Question: I have a listbox that retrieves employeedata, and when I click on employee, I get his firstname, lastname and his photo.
I did everything until displaying the image from database. I have this code below. When I click on employeename in listbox, I want to load and display his photo alongside with his name too.
(SQL column EmployeePhoto is "image" type, where I successfully inserted employee images as binary.
Crawled this subject in stack but did not find a useful solution that I could understand. Need your kind help, thanks.
'''
protected void ListBox1_SelectedIndexChanged(object sender, EventArgs e) //select listbox item
{
try
{
cnn.Open();
SqlCommand cmd = new SqlCommand("SELECT EmployeeFirstName,EmployeeLastName,EmployeePhoto FROM Employees WHERE EmployeeID = @myvalue", cnn);
cmd.Parameters.AddWithValue("@myvalue", (ListBox1.SelectedValue));
SqlDataReader dr = cmd.ExecuteReader();
if (dr.HasRows)
{
while (dr.Read())
{
TextBox1.Text = dr.GetString(0);
TextBox2.Text = dr.GetString(1);
//want to display EmployeePhoto in ID:Image1 that was saved as binary
}
}
cnn.Close();
}
catch (Exception ex)
{
Label1.Text = ex.Message;
}
}
'''

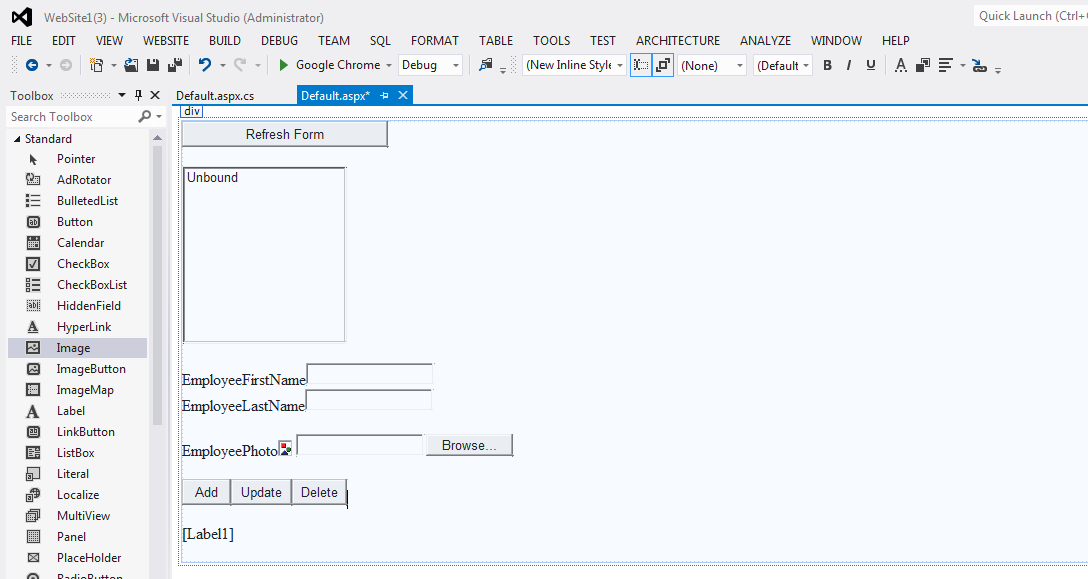
Answer: I would save the image to the file System (using 'File.WriteAllBytes()'). And then show the file from the file system in the image box.